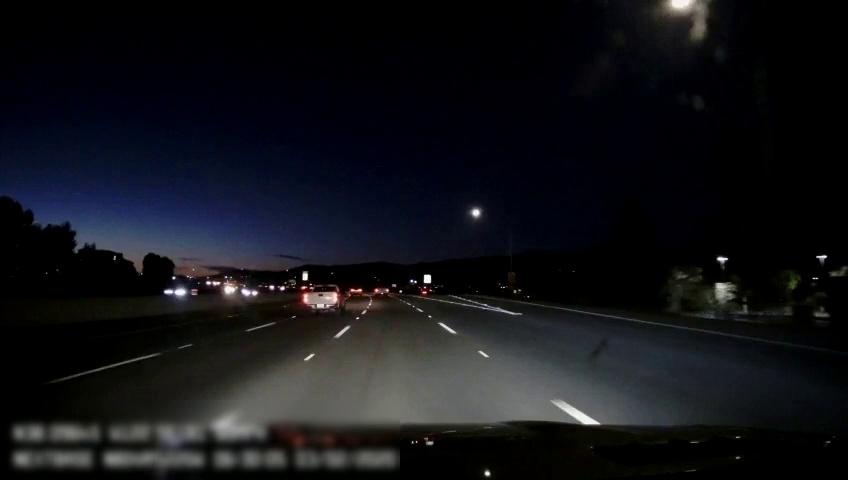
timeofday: Night
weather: Other
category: Drivable Space
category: Vehicles | SUV
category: Vehicles | Truck
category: Vehicles | Truck
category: Vehicles | Car
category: Vehicles | Car
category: Vehicles | Car
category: Lanes | Current Lane
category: Lanes | Alternate Lane
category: Lanes | Alternate Lane
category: Lanes | Alternate Lane
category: Lanes | Alternate Lane
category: Lanes | Alternate Lane
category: Lanes | Alternate Lane
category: Traffic | Signs